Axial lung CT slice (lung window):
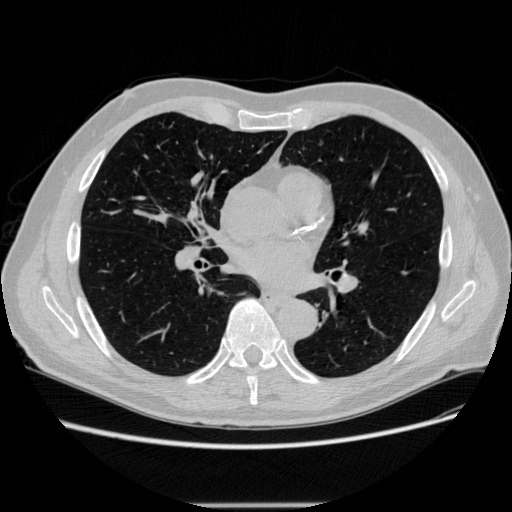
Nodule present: no